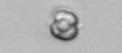
Label: Dinophyceae